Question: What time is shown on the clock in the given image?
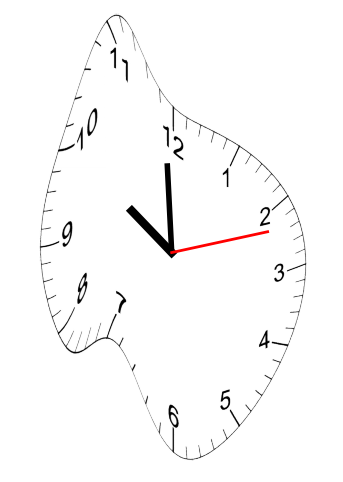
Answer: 09:59:12